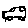
Label: car